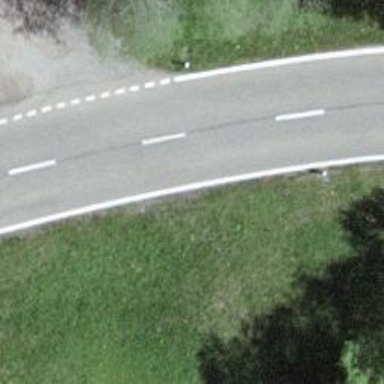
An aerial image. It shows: Tertiary road with asphalt surface.